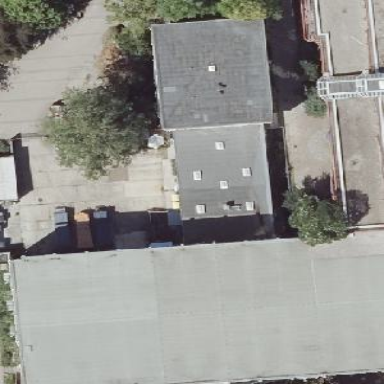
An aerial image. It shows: Building part with flat roof.